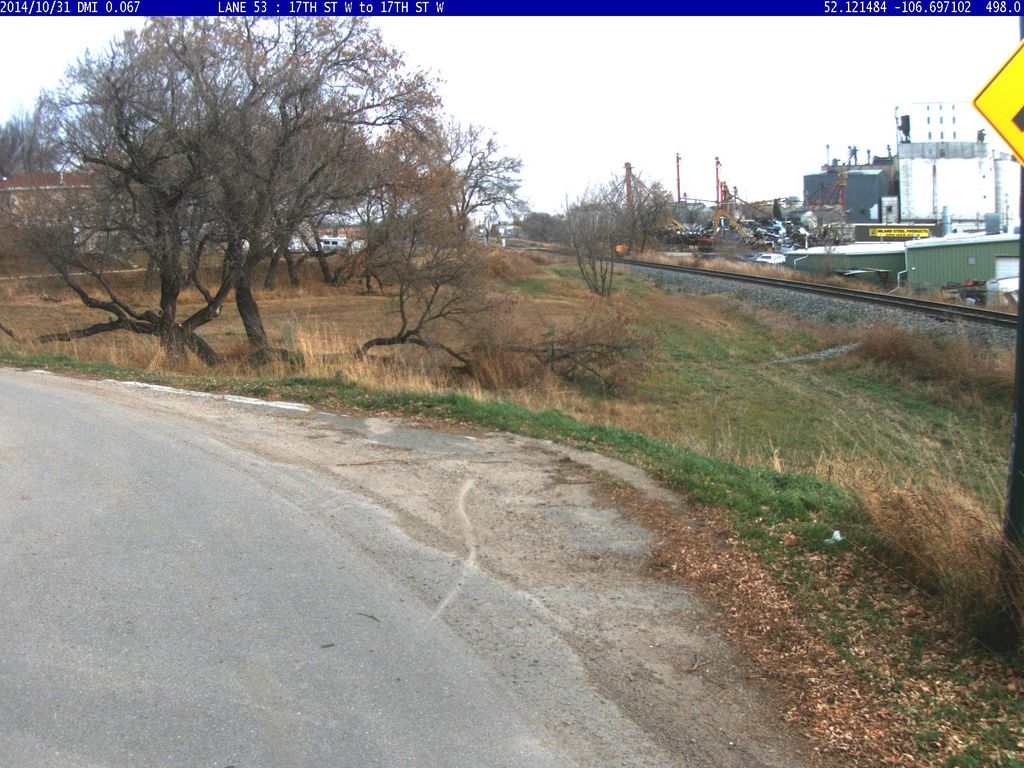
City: saskatoon